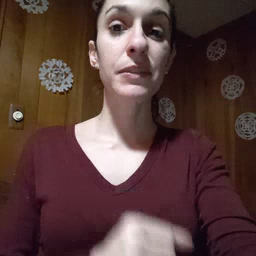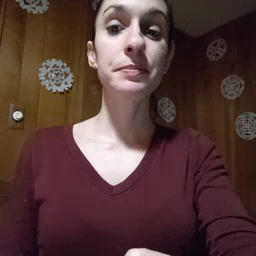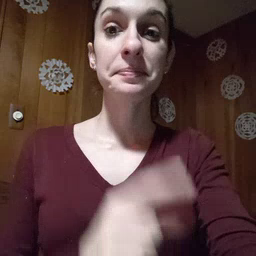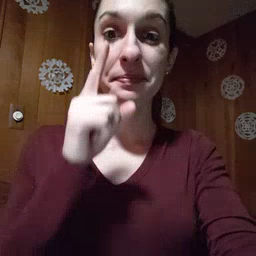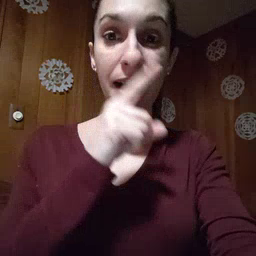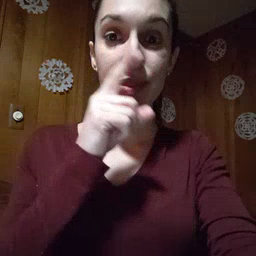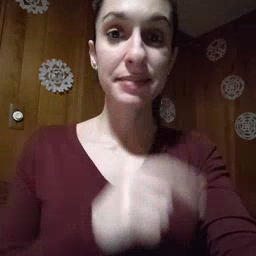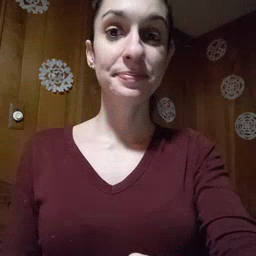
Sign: mouse